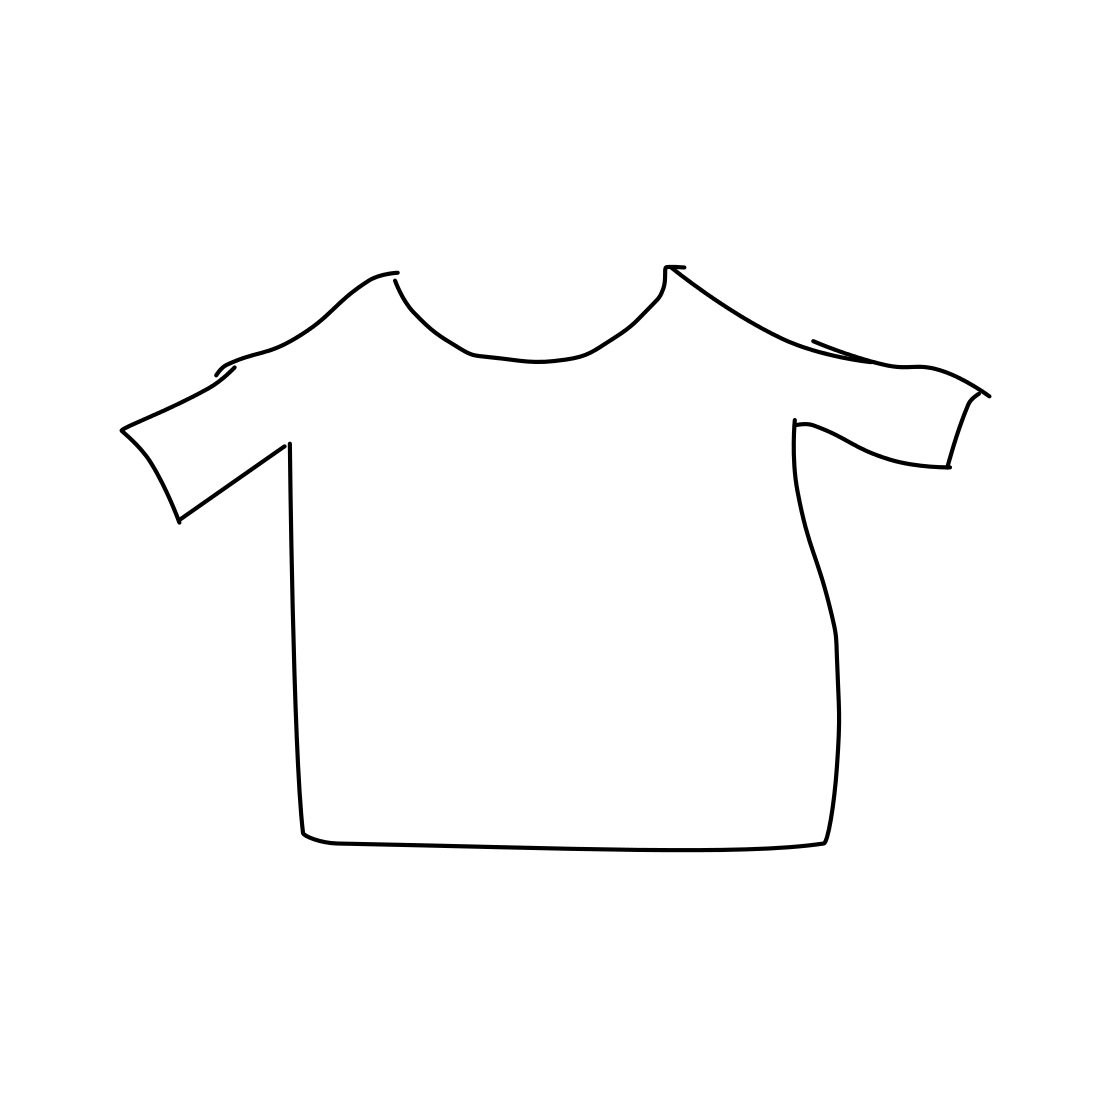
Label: t-shirt